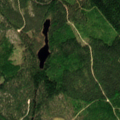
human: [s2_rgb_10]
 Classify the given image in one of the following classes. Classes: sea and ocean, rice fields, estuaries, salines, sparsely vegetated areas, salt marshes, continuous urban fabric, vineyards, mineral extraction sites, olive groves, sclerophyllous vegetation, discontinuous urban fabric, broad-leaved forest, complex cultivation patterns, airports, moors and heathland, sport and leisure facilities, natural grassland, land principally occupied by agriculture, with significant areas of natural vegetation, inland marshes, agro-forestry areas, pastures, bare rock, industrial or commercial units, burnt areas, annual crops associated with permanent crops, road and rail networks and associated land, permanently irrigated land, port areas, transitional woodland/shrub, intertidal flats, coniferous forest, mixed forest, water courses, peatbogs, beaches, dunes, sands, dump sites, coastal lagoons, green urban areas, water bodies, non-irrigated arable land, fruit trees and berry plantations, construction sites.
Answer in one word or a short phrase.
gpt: coniferous forest, mixed forest, transitional woodland/shrub